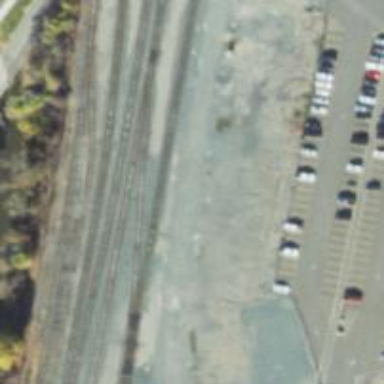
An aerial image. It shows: Site related to the railway.